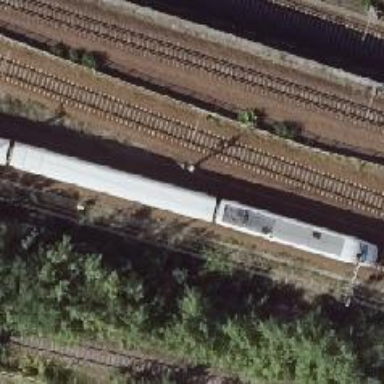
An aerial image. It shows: Railway signal.